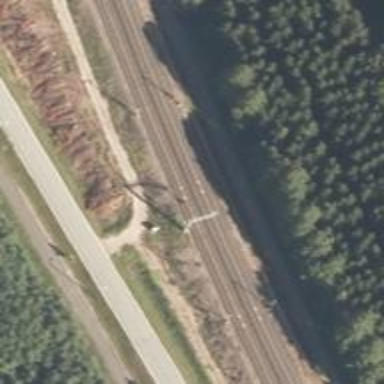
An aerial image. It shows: Railway signal.